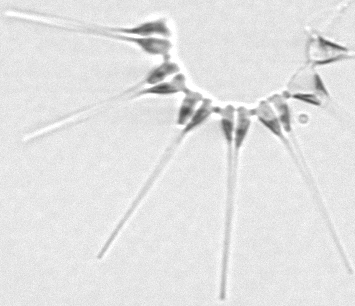
Label: Asterionellopsis_glacialis